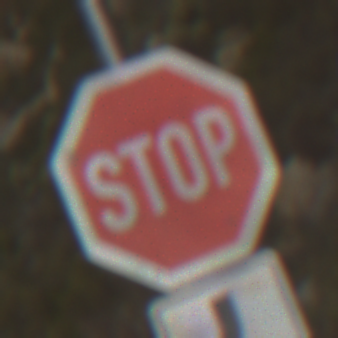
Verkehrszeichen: Stop
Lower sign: VerlaufVorfahrtsstrasse7
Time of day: MorningAfternoon
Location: Outdoor (RoadRail)
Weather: PartlyCloudy
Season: NotSpecified
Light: Natural